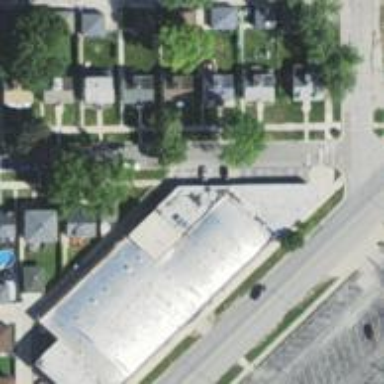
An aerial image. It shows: Commercial building that houses bowling alley.